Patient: sex F, age 74
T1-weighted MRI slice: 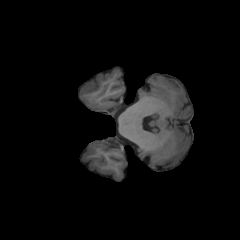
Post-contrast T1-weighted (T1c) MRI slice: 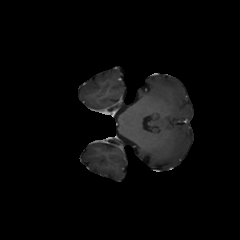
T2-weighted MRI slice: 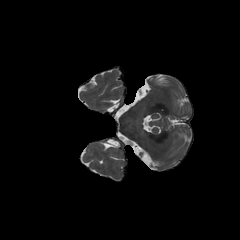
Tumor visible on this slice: no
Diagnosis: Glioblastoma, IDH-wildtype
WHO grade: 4